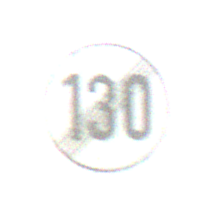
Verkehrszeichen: EndeGeschwindigkeit130
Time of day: SunriseSunset
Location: Outdoor (Nature)
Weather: PartlyCloudy
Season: Summer
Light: Natural